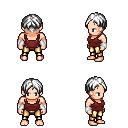
a pixel art fantasy rpg character, male body template, human, light skin, maroon pirate shirt, gold greaves, white parted hairstyle, white cloth bracers, four views (front, back, left, right), 2x2 character sprite sheet, small pixel art, hard edges, no anti-aliasing